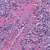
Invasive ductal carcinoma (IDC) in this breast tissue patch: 1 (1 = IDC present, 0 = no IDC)